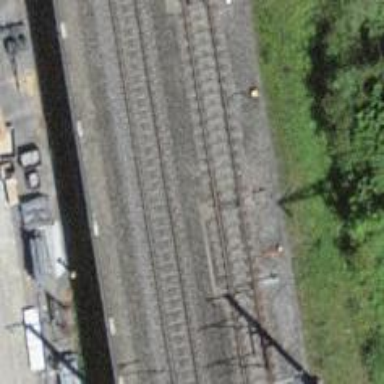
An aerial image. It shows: Railway switch with the turnout on the left side.